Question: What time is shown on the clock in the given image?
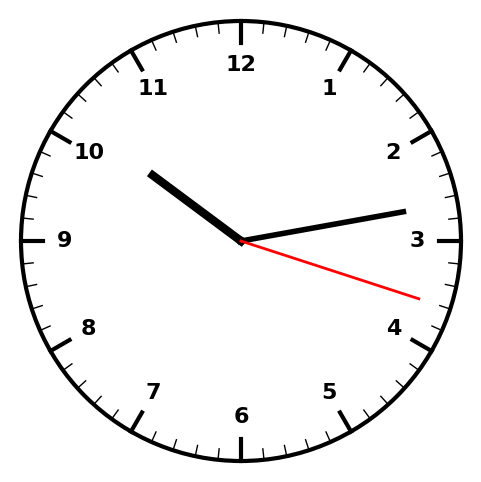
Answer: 10:13:18